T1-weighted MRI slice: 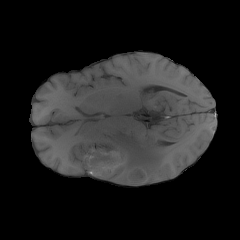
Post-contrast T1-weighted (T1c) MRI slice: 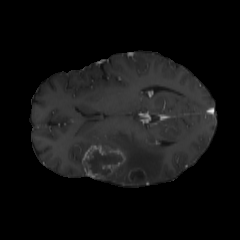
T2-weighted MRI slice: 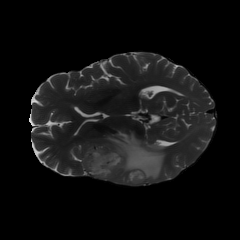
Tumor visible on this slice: yes